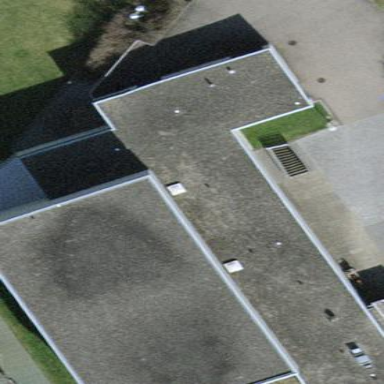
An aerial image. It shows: School with flat roof.